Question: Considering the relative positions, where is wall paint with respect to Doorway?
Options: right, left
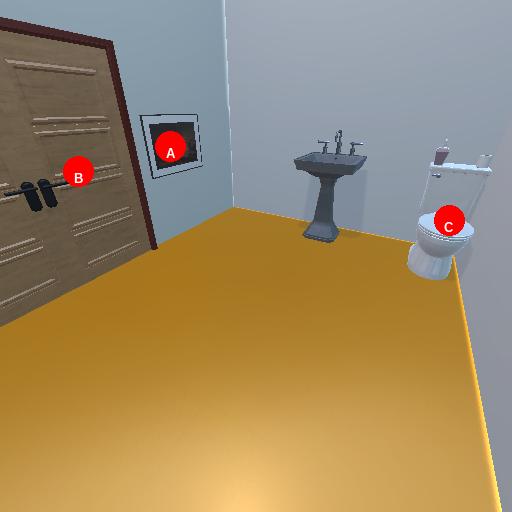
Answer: right